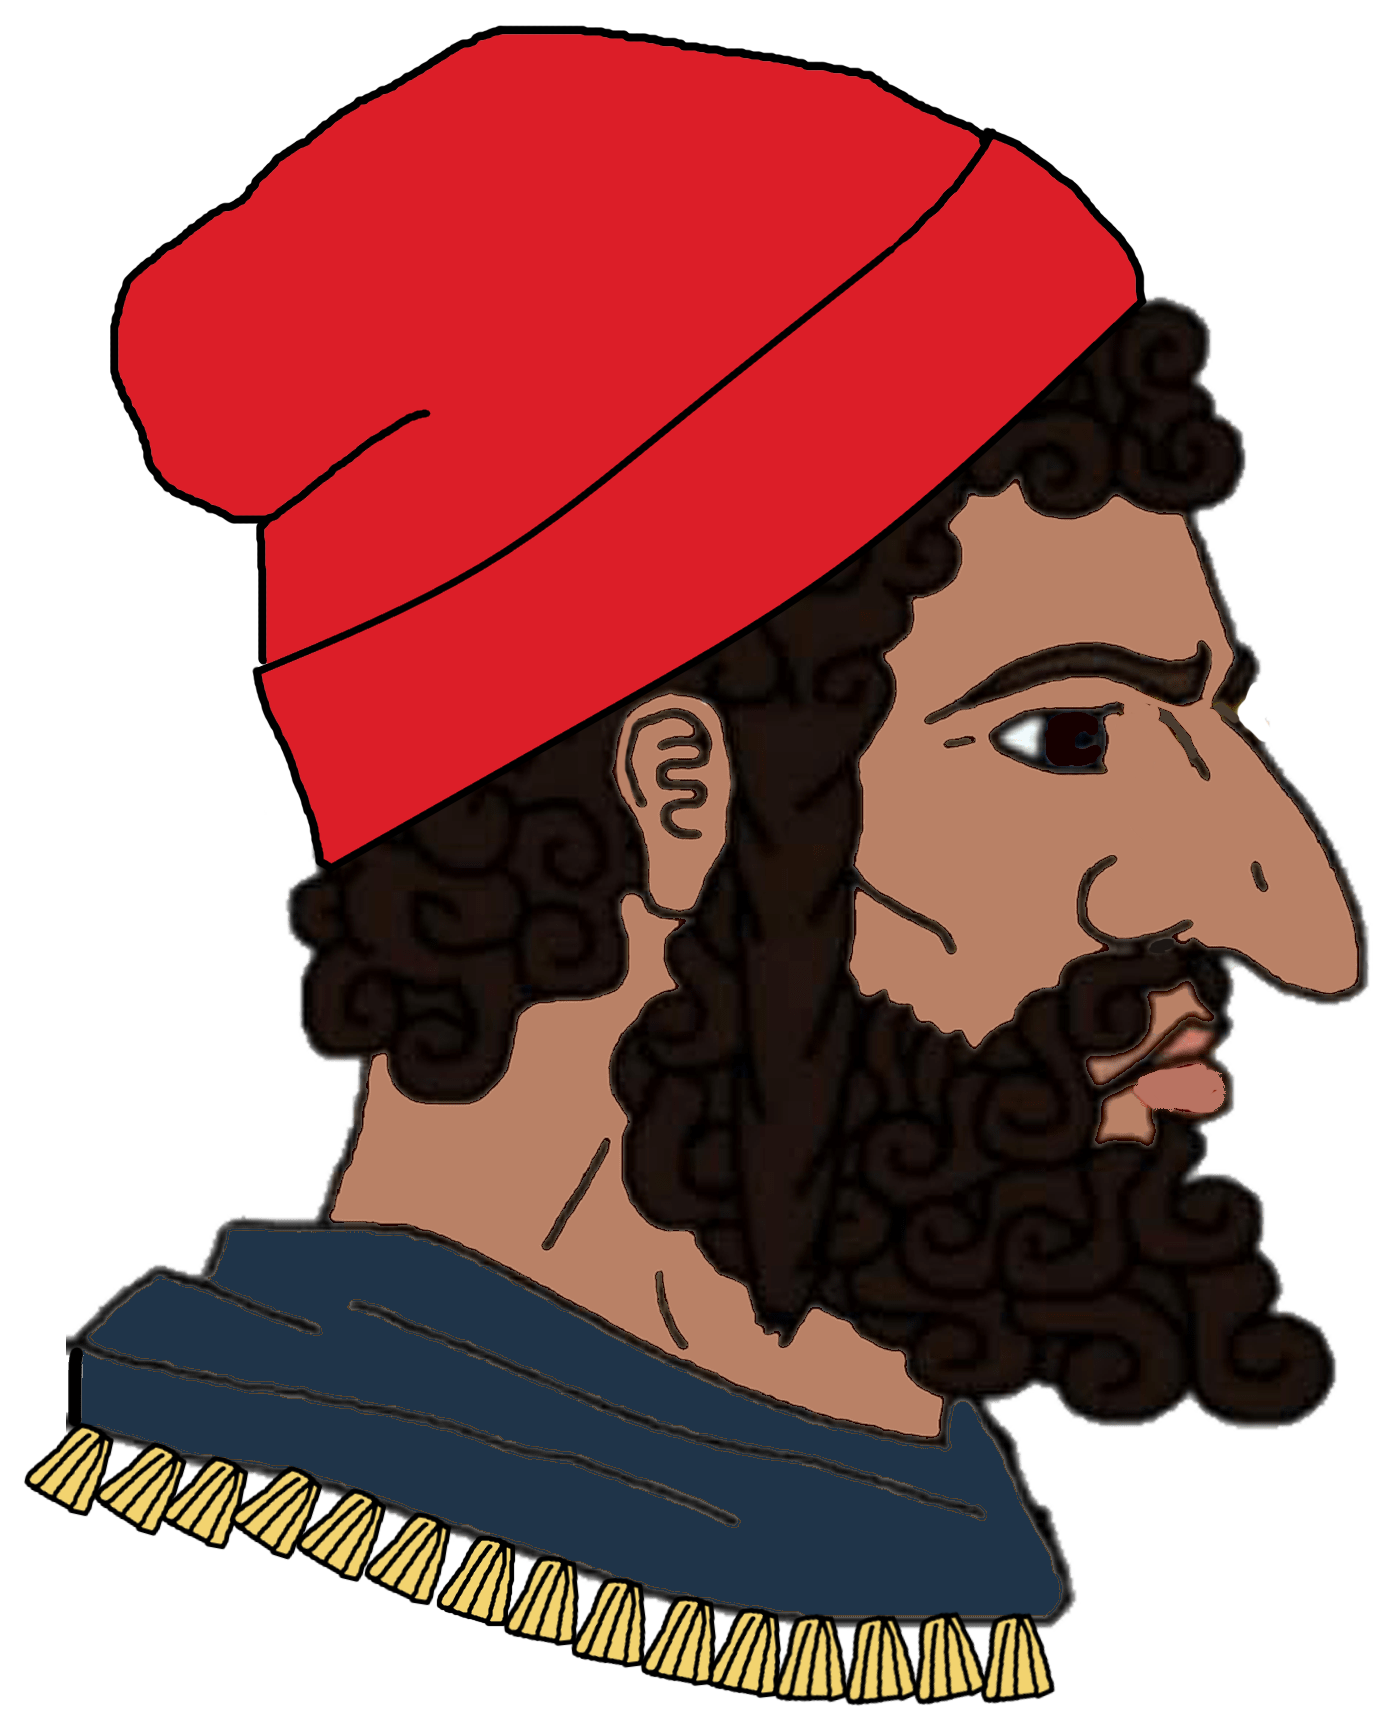
Label: 4_Yes_Chad